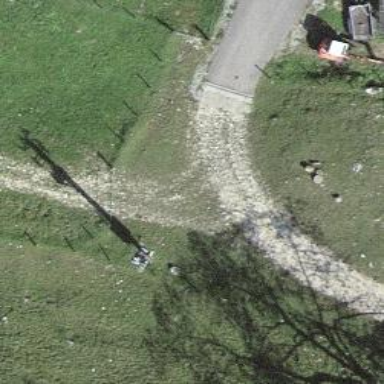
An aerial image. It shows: Compacted driveway with grade2 tracktype. It is classified as service road.